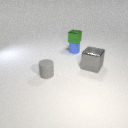
large gray metal cube to the right of small gray rubber cylinder